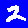
Digit: 2